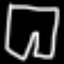
Label: pants